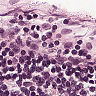
Metastatic tissue present: no